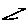
Label: zigzag